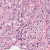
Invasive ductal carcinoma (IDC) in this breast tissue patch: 1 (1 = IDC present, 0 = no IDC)